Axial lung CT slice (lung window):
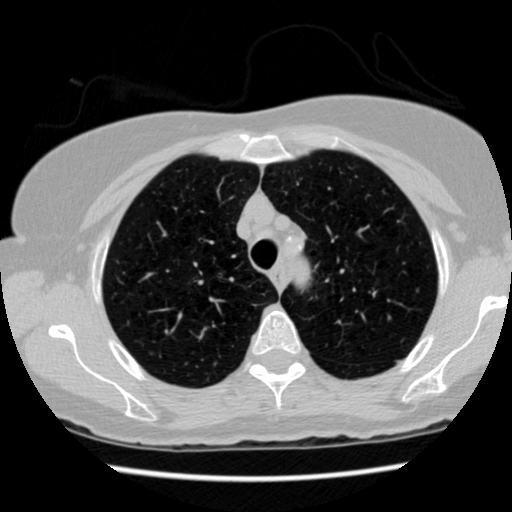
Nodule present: no